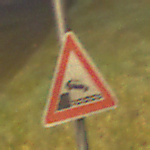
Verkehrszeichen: Ufer
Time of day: Night
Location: Outdoor (Suburban)
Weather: PartlyCloudy
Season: NotSpecified
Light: Artificial